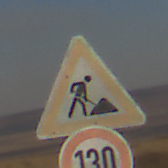
Verkehrszeichen: Arbeitsstelle
Zusatzzeichen unten: Geschwindigkeit130
Umgebung: Outdoor, Nature
Tageszeit: MorningAfternoon
Wetter: Clear
Licht: Natural
Jahreszeit: NotSpecified
Kontrast: HighContrast